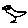
Label: bird